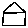
Label: house